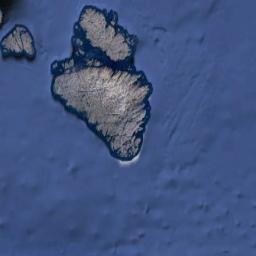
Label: island